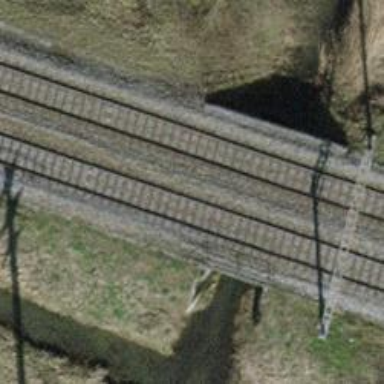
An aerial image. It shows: Bridge with electrified railway tracks featuring contact line.